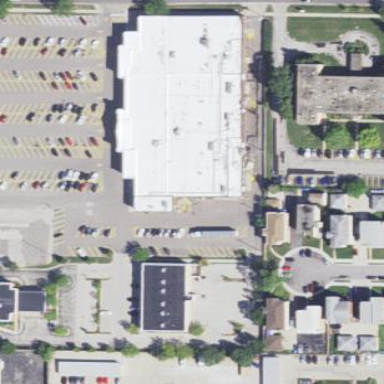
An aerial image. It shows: Retail building housing supermarket.